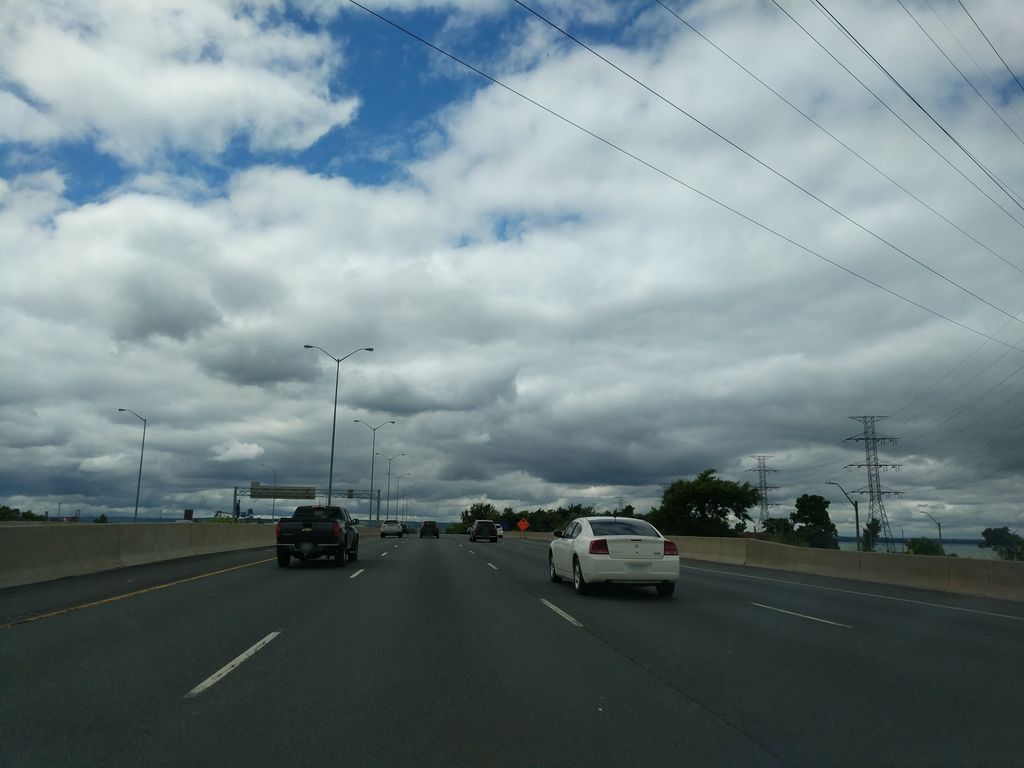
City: hamilton